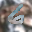
Label: 6